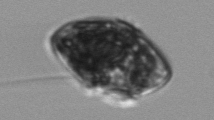
Label: Gyrodinium